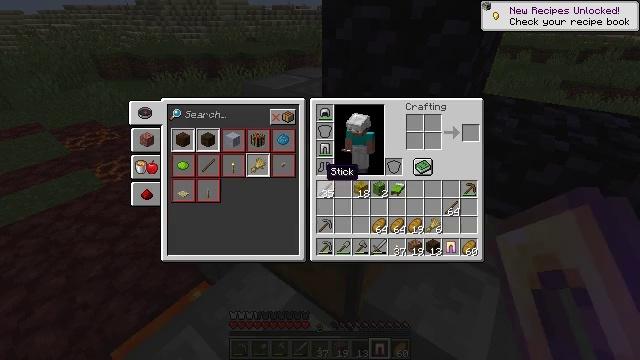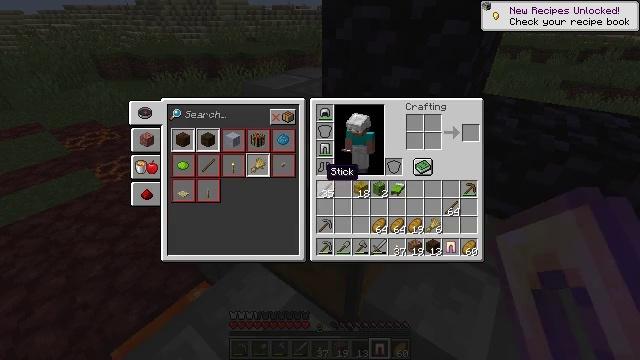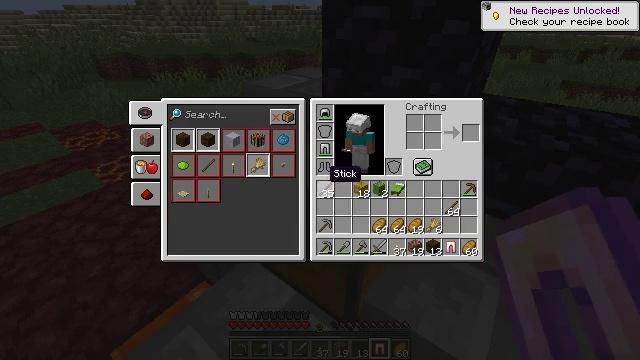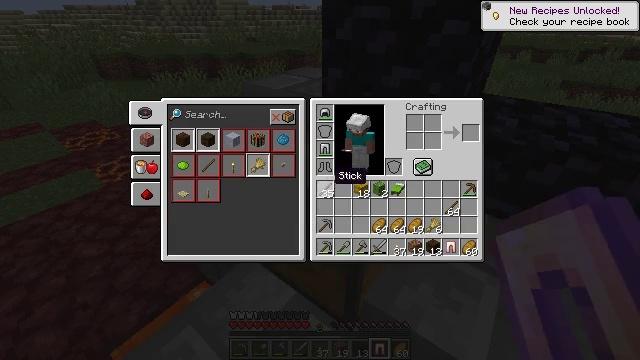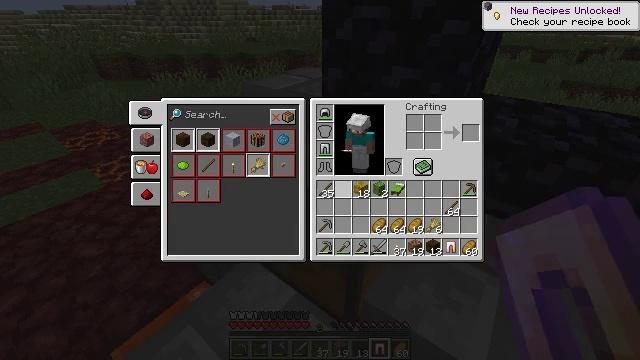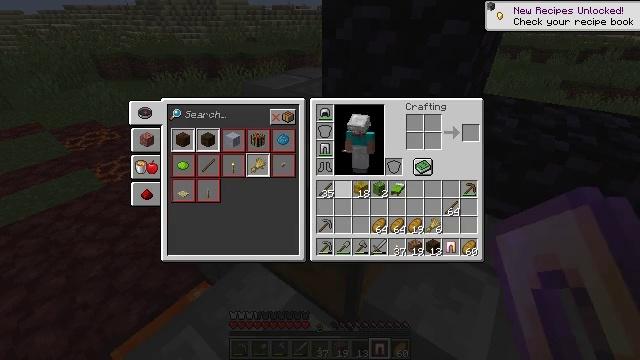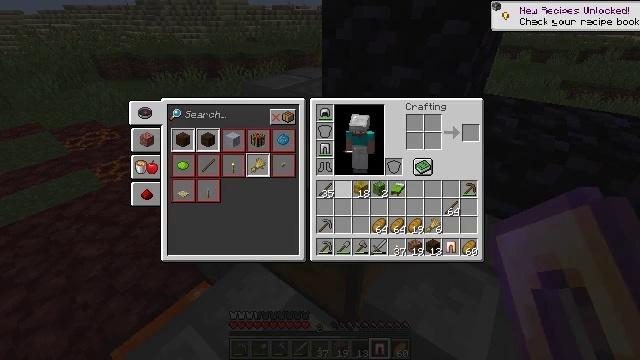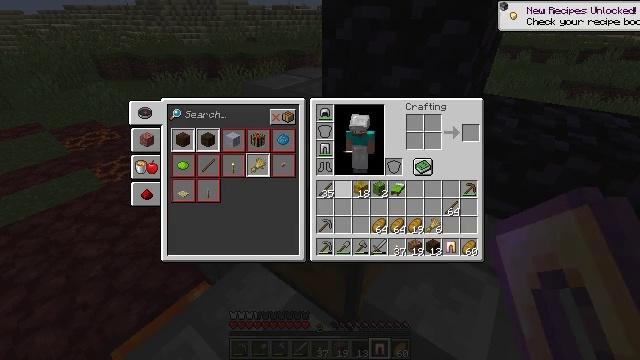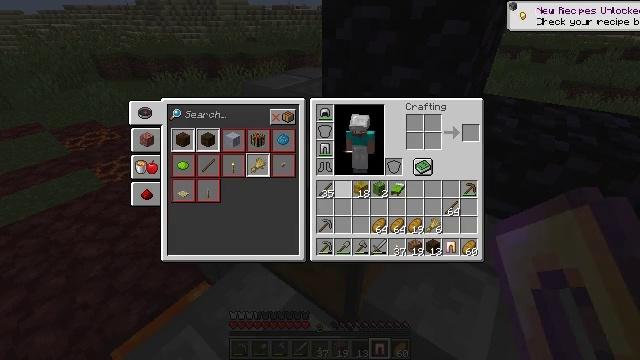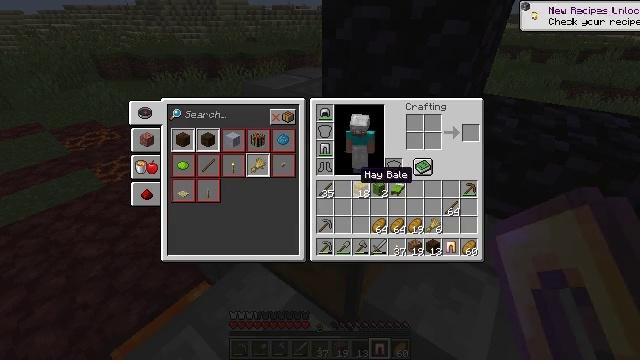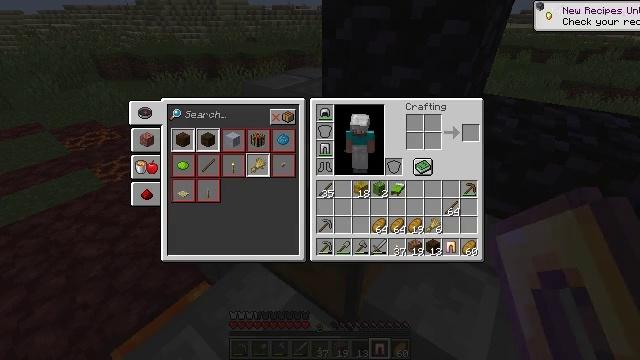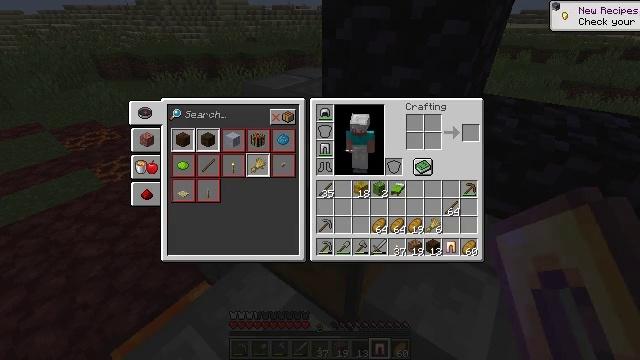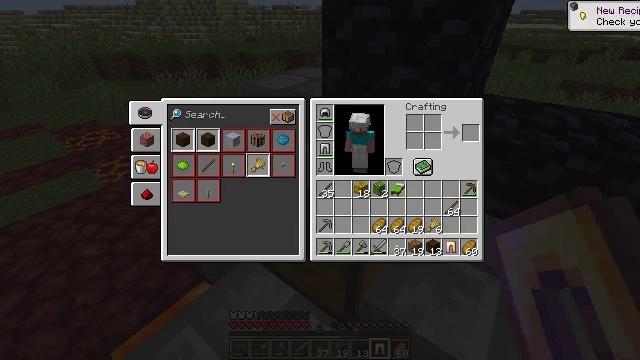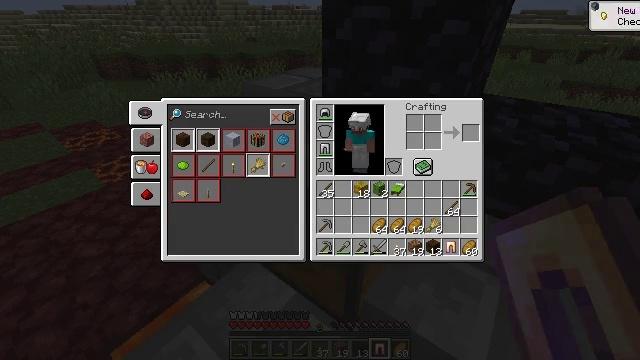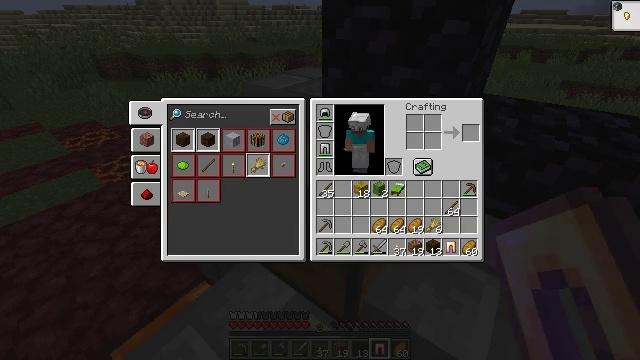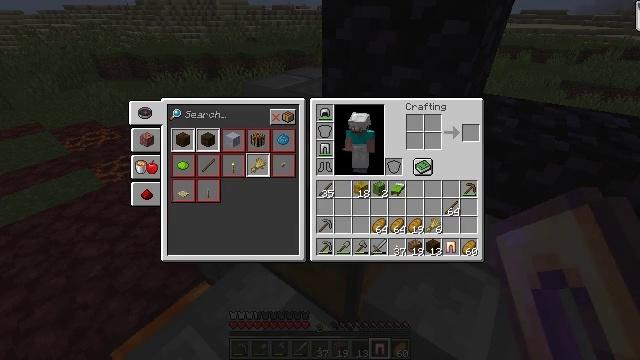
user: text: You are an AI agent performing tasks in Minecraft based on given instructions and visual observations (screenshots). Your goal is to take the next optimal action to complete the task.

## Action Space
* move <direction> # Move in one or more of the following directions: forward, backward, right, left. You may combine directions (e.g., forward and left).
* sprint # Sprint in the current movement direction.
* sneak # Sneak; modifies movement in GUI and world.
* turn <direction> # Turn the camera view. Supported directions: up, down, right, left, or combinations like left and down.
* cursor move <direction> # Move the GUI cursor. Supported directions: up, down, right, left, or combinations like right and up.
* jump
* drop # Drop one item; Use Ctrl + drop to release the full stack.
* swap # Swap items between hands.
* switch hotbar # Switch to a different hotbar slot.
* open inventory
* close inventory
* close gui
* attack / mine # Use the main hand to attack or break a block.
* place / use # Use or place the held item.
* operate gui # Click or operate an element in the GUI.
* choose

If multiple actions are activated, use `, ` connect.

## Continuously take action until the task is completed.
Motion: motion action
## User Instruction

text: Remove golden leggings from the inventory.
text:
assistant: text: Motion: open gui
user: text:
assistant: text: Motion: no_op
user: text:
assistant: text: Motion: no_op
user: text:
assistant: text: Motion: cursor move right
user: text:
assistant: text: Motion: cursor move right
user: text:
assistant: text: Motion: no_op
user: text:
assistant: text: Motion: no_op
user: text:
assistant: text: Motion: no_op
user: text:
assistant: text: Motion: no_op
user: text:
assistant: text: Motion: no_op
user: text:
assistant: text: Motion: cursor move up
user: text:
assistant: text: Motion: no_op
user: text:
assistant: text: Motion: no_op
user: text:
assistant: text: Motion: no_op
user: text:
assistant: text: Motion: cursor move down
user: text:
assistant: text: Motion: cursor move down
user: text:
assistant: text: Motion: no_op
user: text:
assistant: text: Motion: no_op
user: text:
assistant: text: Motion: no_op
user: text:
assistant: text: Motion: close gui
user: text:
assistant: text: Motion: turn down
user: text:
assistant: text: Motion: no_op
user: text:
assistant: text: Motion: use / place
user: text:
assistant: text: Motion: use / place
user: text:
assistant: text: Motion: use / place
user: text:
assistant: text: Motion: no_op
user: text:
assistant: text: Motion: no_op
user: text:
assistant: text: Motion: open gui
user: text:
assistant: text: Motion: no_op
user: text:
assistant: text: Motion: no_op